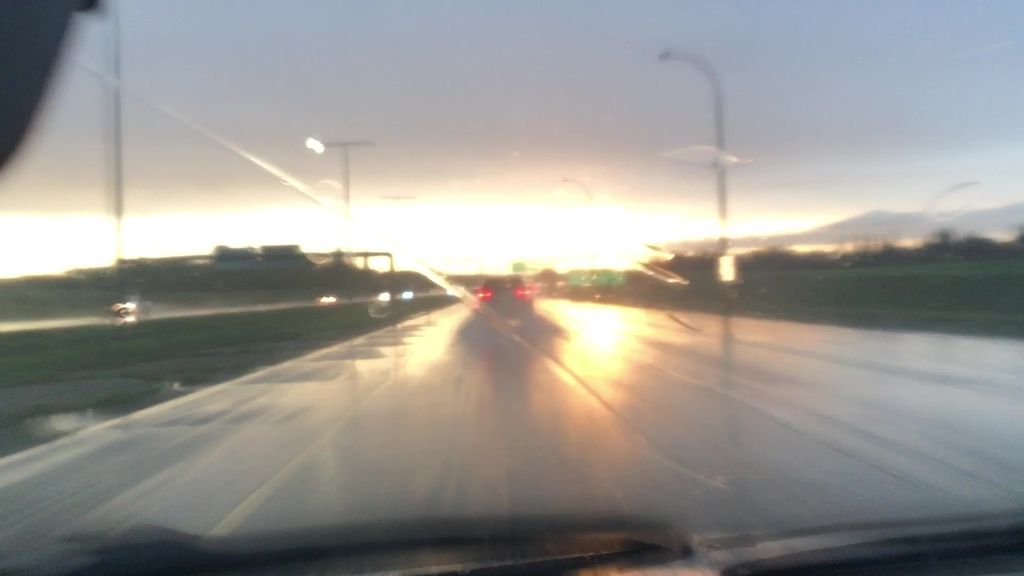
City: edmonton